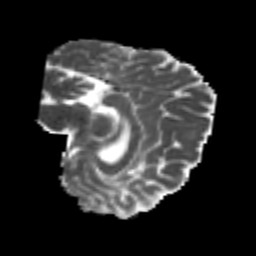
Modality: MD
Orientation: sagittal
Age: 24
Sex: female
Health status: healthy
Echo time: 0.074 s